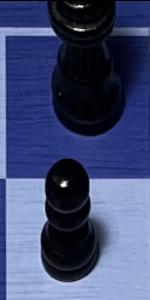
Label: Pawn_Black